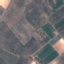
Land use / land cover class: PermanentCrop